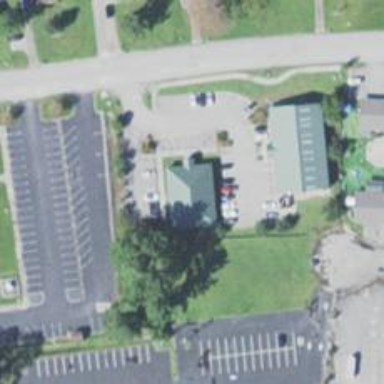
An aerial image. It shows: Healthcare clinic is depicted in the image.